Question: I currently working on gnuplot bar-stacked with patterns. I have to create pattern with combination of colors, but I want to keep the border still black. how set it? As far as I know gnuplot doing
> lc rgb "#006600" lt -1 fs pattern 1,
and border color also use
> lc
.
this is my data:
'''
CS 31.73 18.32 20.78 22.88 1.97 1.29 0.90 2.01
FL 43.27 29.45 15.64 6.55 1.64 1.27 2.18 0.00
HB 32.44 20.43 14.89 14.53 5.42 10.92 0.80 0.31
HD 28.53 7.27 29.53 20.33 9.18 0.93 2.04 1.44
MR 22.56 36.19 10.66 15.51 9.45 4.32 0.80 0.31
ZK 27.15 10.81 27.40 16.10 8.05 7.24 1.06 1.71
All 30.00 21.35 18.05 16.82 6.14 5.39 1.11 0.85
'''
and this is my gnuplot file:
'''
set term pos eps font 20
set style data histogram
set style histogram rowstacked
set key invert reverse above
set boxwidth 0.8
set format y "%.0f%%"
set border 3
set yrange [0:100]
set size 0.9 , 1.8
set label 1 "1092" at -0.3,103 font "Times-Roman, 17"
set label 2 "500" at 0.7,103 font "Times-Roman, 17"
set label 3 "1000" at 1.8,103 font "Times-Roman, 17"
set label 4 "500" at 2.8,103 font "Times-Roman, 17"
set label 5 "1000" at 3.8,103 font "Times-Roman, 17"
set label 6 "500" at 4.8,103 font "Times-Roman, 17"
set label 7 "500" at 5.8,103 font "Times-Roman, 17"
set output 'aspect.eps'
plot 'a3b-aspect' using($2):xtic(1) t "pattern 1" lc rgb "#006600" lt -1 fs pattern 1, '' using($3) t "pattern 2" lc rgb "#006600" lt -1 fs pattern 2, '' using($4) t "pattern 3" lc rgb "#330000" lt -1 fs pattern 3, '' using($5) t "pattern 4" lc rgb "#000099" lt -1 fs pattern 4, '' using($6) t "pattern 5" lc rgb "#000099" lt -1 fs pattern 5, '' using($7) t "pattern 6" lc rgb "#000099" lt -1 fs pattern 6, '' using($8) t "pattern 7" lc rgb "#000099" lt -1 fs pattern 7, '' using($5) t "pattern 3" lc rgb "#660000" lt -1 fs pattern 3, '' using($6) t "pattern 3" lc rgb "#990000" lt -1 fs pattern 3
'''
and this is my output:

How to make the border colors is black for my all patterns? Thanks
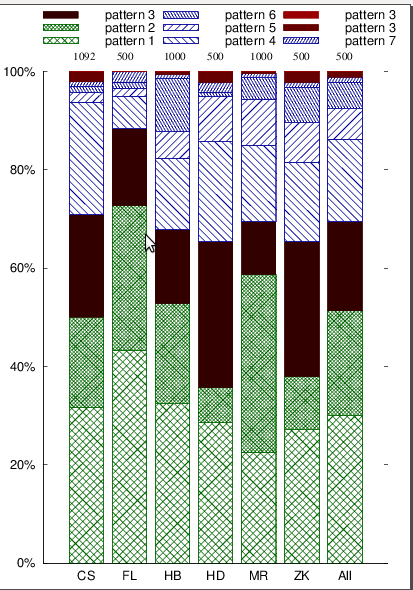
Answer: This should do the trick:
'''
set style fill pattern border lt -1
'''